Question: >
<URL>
'''
#include <iostream>
#include <string>
using namespace std;
class test
{
public:
string a;
public:
test(string b){a=b;}
friend string operator+(test);
};
string operator+(string &c,test a)
{
c=c+a.a;
return c;
}
void main()
{
test d("the ");
test e("world!");
string s="Hello ";
s=s+d+e;
cout<<s<<endl;
}
'''
the second last line after the fist overloaded operator + it returned a temporary object,and the second overloaded operator + unexpectedly worked!But the first parameter of operator+ function is a reference. why the reference of temporary object is valid here,or there is something i have missed?
P.S: It's compiled by VC++6.0 and here is the running result.
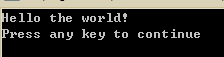
Answer: Temporary objects last until the end of the full-expression in which they are created - roughly speaking, until the ';' at the end of the line. References to them are valid until that point.
However, it's not valid to bind it to a non-'const' reference as you do. The only reason that compiles is because your compiler is over 15 years old, and the language has been through two major changes since then. I suggest you upgrade to one of this millenium's compilers.